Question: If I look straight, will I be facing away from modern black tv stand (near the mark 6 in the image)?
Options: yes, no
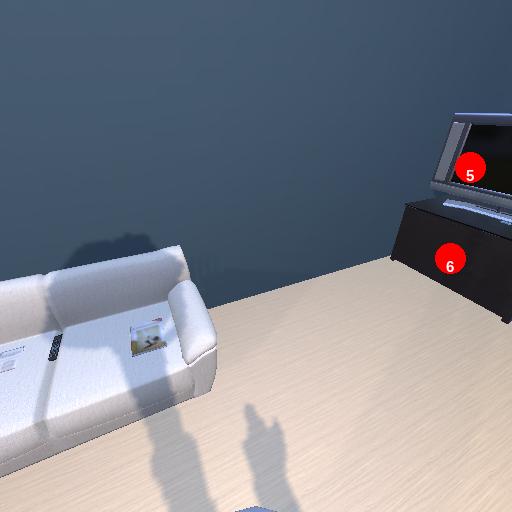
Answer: yes